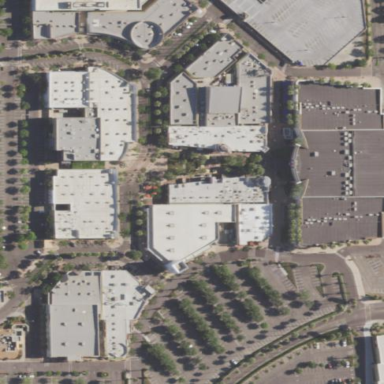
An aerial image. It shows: Commercial area.